Interaction volume radius: 5 \u00c5
Interaction volume height: 15 \u00c5
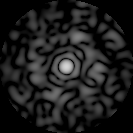
Disorder parameter: 0.8501